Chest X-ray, AP view. Patient: 64 years old, sex M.
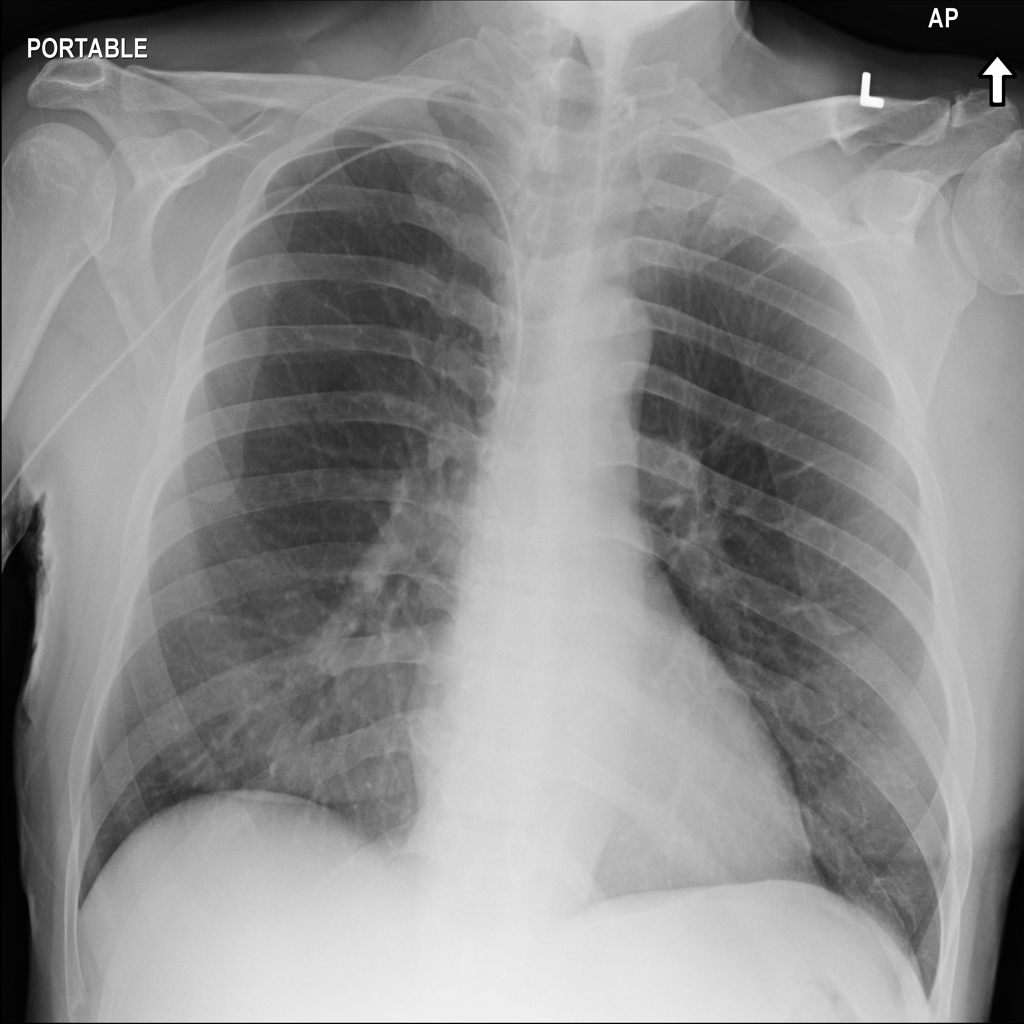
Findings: No Finding